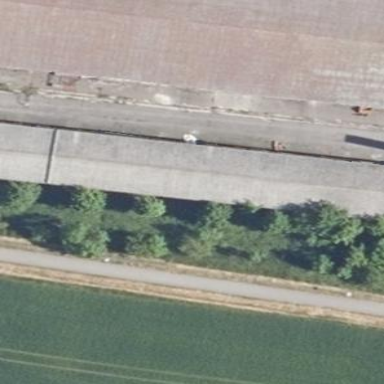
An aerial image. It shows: Industrial building.